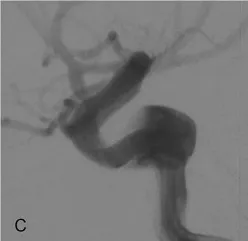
The WCS prolapsed into the aneurysm. (C) Distal migration of the graft occurred with balloon removal, and the proximal part of the stent prolapsed into the aneurysm.
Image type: radiology (ct)